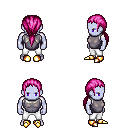
a pixel art fantasy rpg character, male body template, dark elf, purple skin, steel chest armor, white pants, pink ponytail hairstyle, gold boots, four views (front, back, left, right), 2x2 character sprite sheet, small pixel art, hard edges, no anti-aliasing